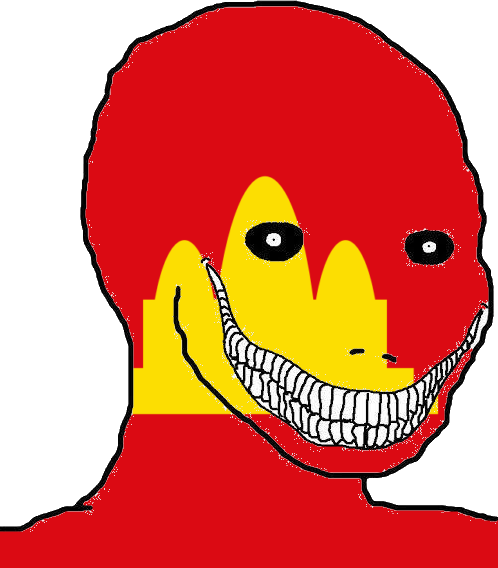
Label: 5_Oomer